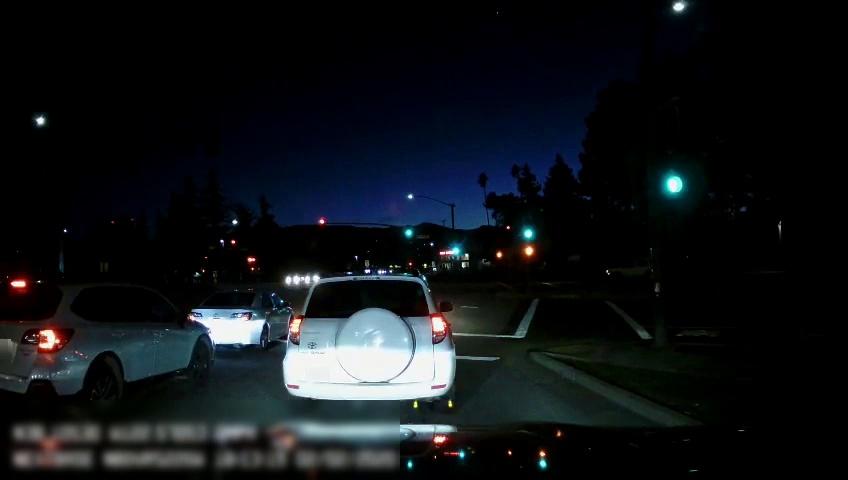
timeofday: Night
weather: Other
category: Drivable Space
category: Vehicles | SUV
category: Vehicles | SUV
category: Vehicles | Car
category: Vehicles | SUV
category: Vehicles | SUV
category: Vehicles | SUV
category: Lanes | Alternate Lane
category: Lanes | Alternate Lane
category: Traffic | Lights
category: Traffic | Lights
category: Traffic | Lights
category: Traffic | Lights
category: Traffic | Lights
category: Traffic | Lights
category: Traffic | Lights
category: Traffic | Lights
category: Traffic | Lights
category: Traffic | Lights
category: Traffic | Lights